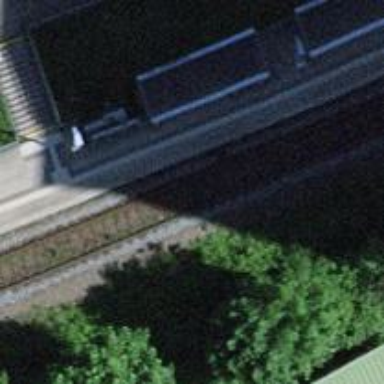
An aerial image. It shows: Close-up of railway platform edge.